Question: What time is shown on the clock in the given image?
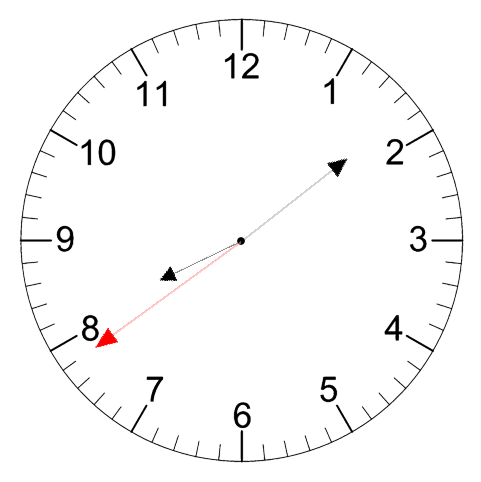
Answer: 08:08:39